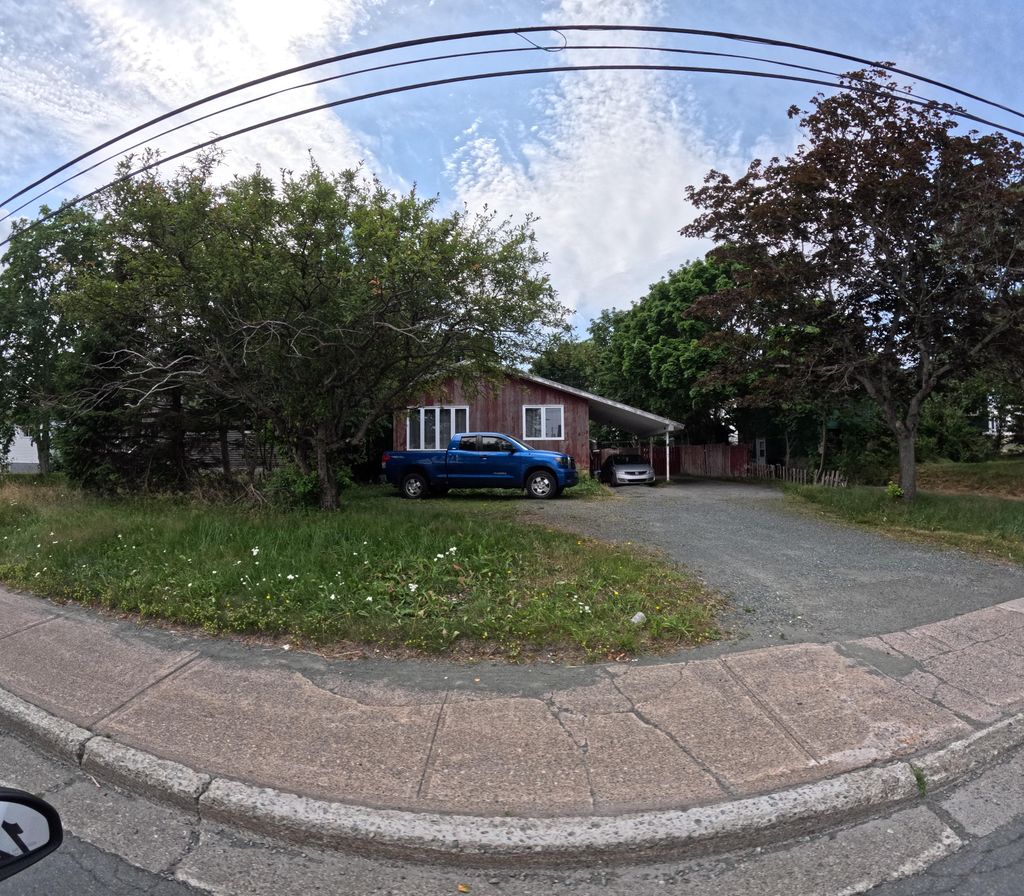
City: st_johns